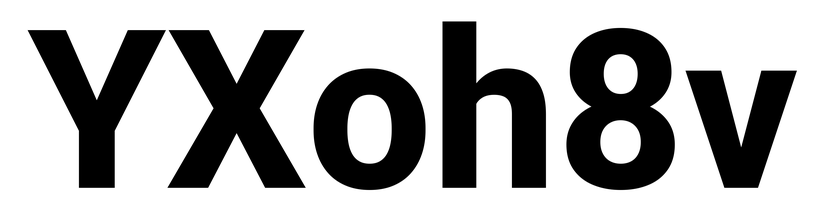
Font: Roboto_ExtraBold